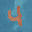
Label: 4